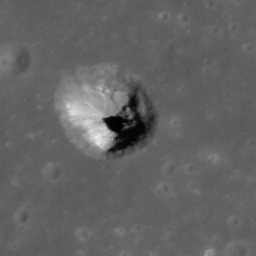
Pit: Southwest Mare Fecunditatis Pit
Host crater: Mare Fecunditatis
Host type: mare
Lunar coordinates: latitude -6.752, longitude 42.759